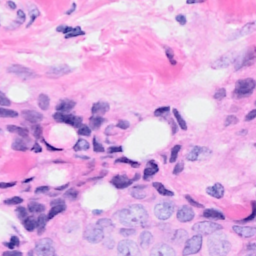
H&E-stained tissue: Breast